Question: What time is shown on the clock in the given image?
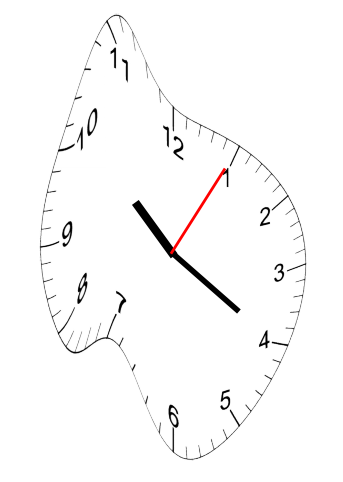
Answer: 10:20:05